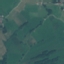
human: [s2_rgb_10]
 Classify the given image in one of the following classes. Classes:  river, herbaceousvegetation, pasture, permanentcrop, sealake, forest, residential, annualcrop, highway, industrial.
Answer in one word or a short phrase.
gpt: Pasture